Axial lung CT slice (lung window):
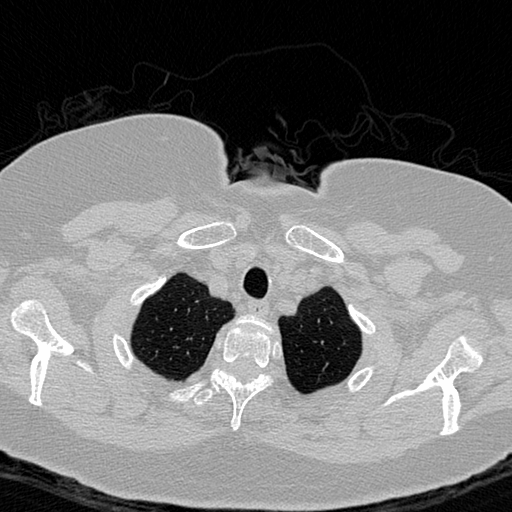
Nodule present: no